Field crop: tomato
Growth stage: 1
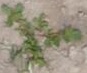
Species: portulaca